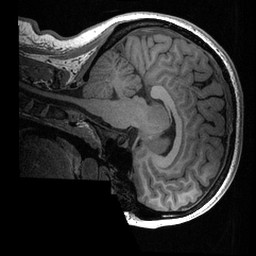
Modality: T1w
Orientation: sagittal
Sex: female
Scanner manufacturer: ge
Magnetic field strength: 3 T
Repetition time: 0.0064 s
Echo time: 0.00281 s